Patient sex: M
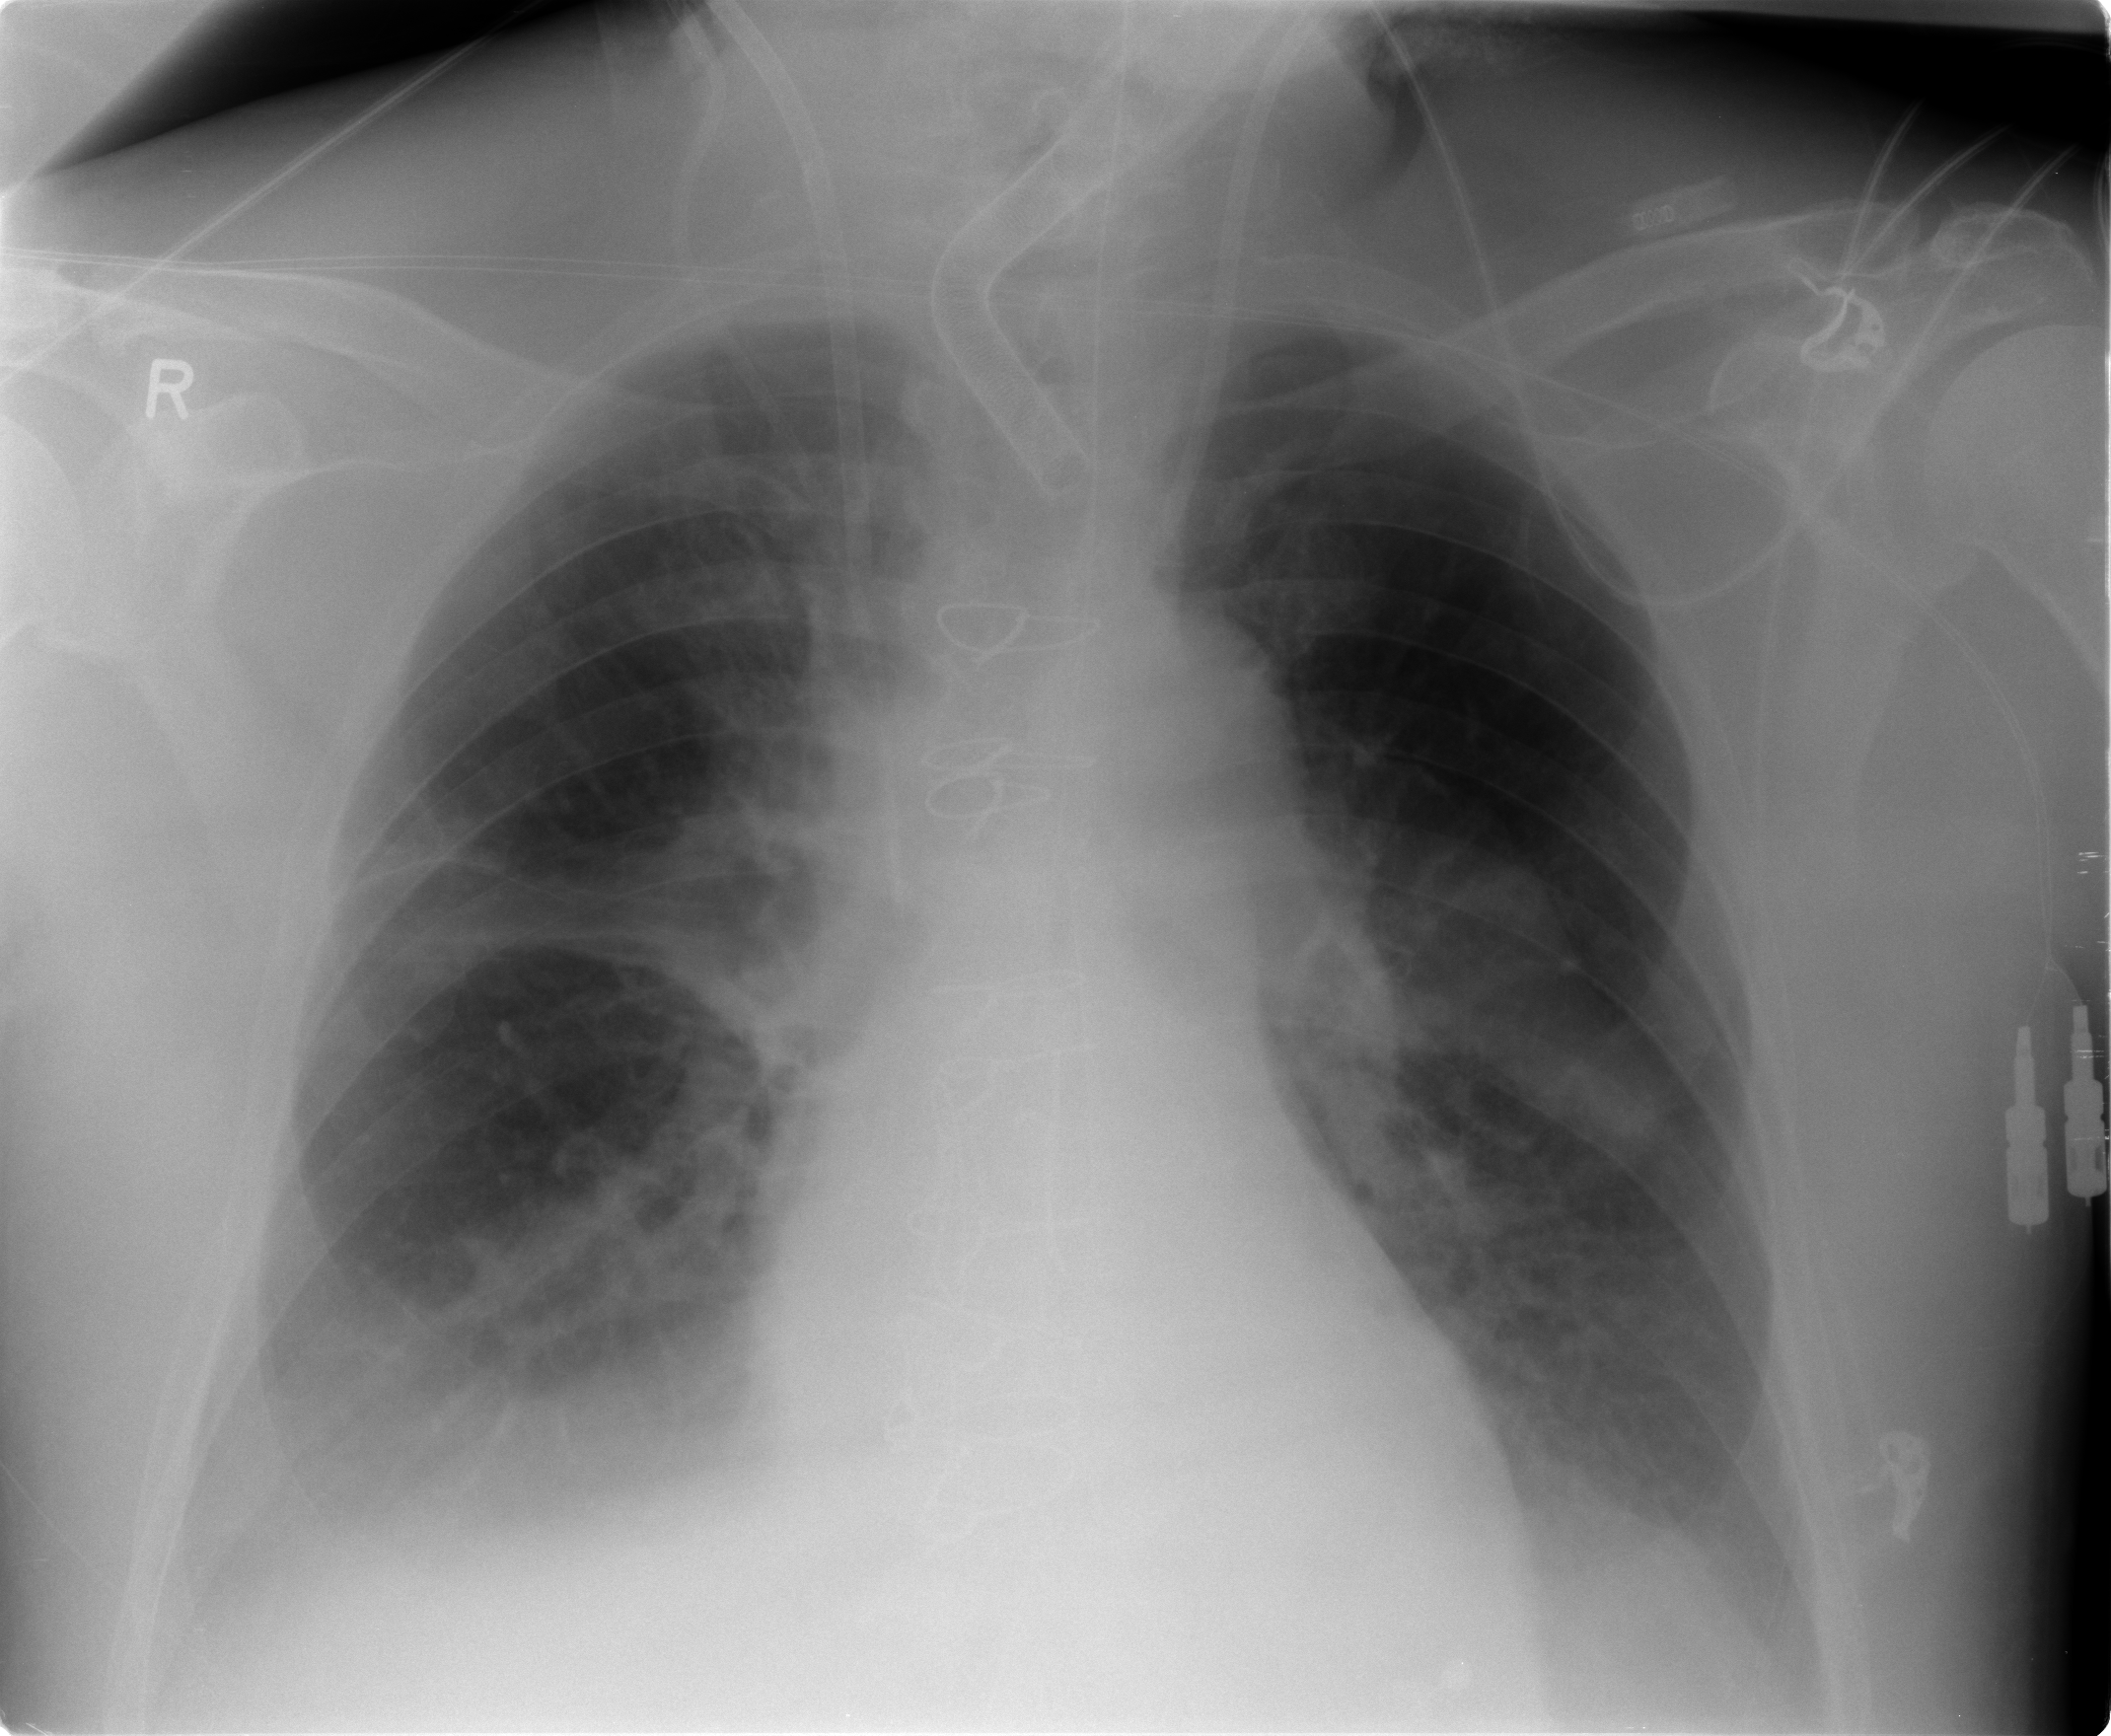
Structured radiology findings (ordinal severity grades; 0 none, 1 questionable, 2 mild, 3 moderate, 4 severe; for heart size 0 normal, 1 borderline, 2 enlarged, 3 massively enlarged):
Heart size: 1
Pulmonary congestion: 1
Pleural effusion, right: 2
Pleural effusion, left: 2
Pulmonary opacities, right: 1
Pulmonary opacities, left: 0
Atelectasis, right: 2
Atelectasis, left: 2